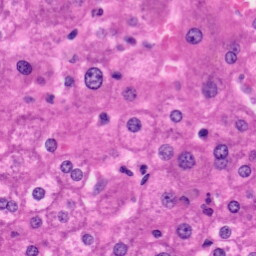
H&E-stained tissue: Liver